Question: I have been playing around with trying to draw a 320 by 240 full screen resolution image in opengl using java and lwjgl. I set the resolution to 640 by 480 and doubled the size of the pixels to fill in the space. After a lot of google searching I found some information about using the glDrawPixels function to speed up drawing to the screen. I wanted to test it by assigning random colors to all the pixels on the screen, but it wouldn't fill the screen. I divided the width into 4 sections of 80 pixels each and colored them red, green, blue, and white. I saw that I was interleaving the colors but I can't figure out how.
Here is an image of the output:

Here is where I run the openGL code:
'''
// init OpenGL
GL11.glMatrixMode(GL11.GL_PROJECTION);
GL11.glLoadIdentity();
GL11.glOrtho(0, 640, 0, 480, 1, -1);
GL11.glMatrixMode(GL11.GL_MODELVIEW);
while (!Display.isCloseRequested()) {
pollInput();
// Clear the screen and depth buffer
GL11.glClear(GL11.GL_COLOR_BUFFER_BIT | GL11.GL_DEPTH_BUFFER_BIT);
randomizePixels();
GL11.glRasterPos2i(0, 0);
GL11.glDrawPixels(320, 240,GL11.GL_RGBA, GL11.GL_UNSIGNED_BYTE,buff);
GL11.glPixelZoom(2, 2);
Display.update();
}
Display.destroy();
}
'''
and here is where I create the pixel color data:
'''
public void randomizePixels(){
for(int y = 0; y < 240; y++){
for(int x = 0; x < 320; x+=4){
/*
pixels[x * 320 + y] = (byte)(-128 + ran.nextInt(256));
pixels[x * 320 + y + 1] = (byte)(-128 + ran.nextInt(256));
pixels[x * 320 + y + 2] = (byte)(-128 + ran.nextInt(256));
pixels[x * 320 + y + 3] = (byte)(-128 + ran.nextInt(256));
*/
if(x >= 0 && x < 80){
pixels[y * 240 + x] = (byte)128;
pixels[y * 240 + x + 1] = (byte)0;
pixels[y * 240 + x + 2] = (byte)0;
pixels[y * 240 + x + 3] = (byte)128;
}else if(x >= 80 && x < 160){
pixels[y * 240 + x] = (byte)0;
pixels[y * 240 + x + 1] = (byte)128;
pixels[y * 240 + x + 2] = (byte)0;
pixels[y * 240 + x + 3] = (byte)128;
}else if(x >= 160 && x < 240){
pixels[y * 240 + x] = (byte)0;
pixels[y * 240 + x + 1] = (byte)0;
pixels[y * 240 + x + 2] = (byte)128;
pixels[y * 240 + x + 3] = (byte)128;
}else if(x >= 240 && x < 320){
pixels[y * 240 + x] = (byte)128;
pixels[y * 240 + x + 1] = (byte)128;
pixels[y * 240 + x + 2] = (byte)128;
pixels[y * 240 + x + 3] = (byte)128;
}
}
}
buff.put(pixels).flip();
}
'''
If you can figure out why I can't get the pixels to line up to the x and y coordinates I want them to go to that would be great. I have read that glDrawPixels probably isn't the best or fastest way to draw pixels to the screen, but I want to understand why I'm having this particular issue before I have to move on to some other method.
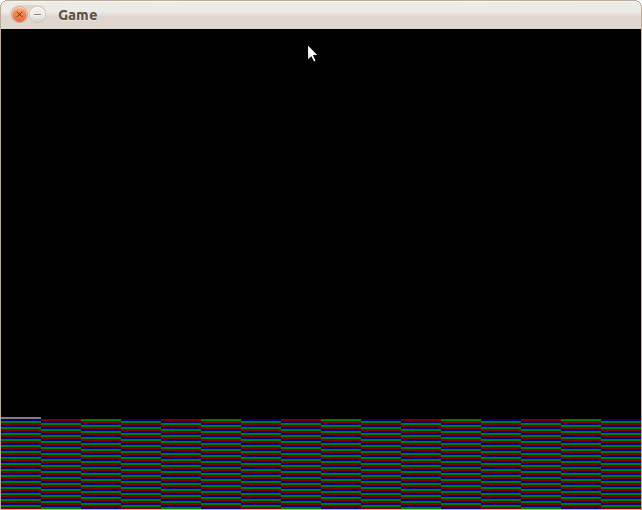
Answer: I spot 2 issues in your 'randomizePixels()'.
### 1. Indexing Pixel Buffer
The total size of pixel buffer is because the pixel type is GL_RGBA. So, indexing each pixel with subscript operator, [], it would be;
'''
for(int y = 0; y < 240; y++)
{
for(int x = 0; x < 320; x++)
{
pixels[y * 320 * 4 + x * 4 + 0] = ... // R
pixels[y * 320 * 4 + x * 4 + 1] = ... // G
pixels[y * 320 * 4 + x * 4 + 2] = ... // B
pixels[y * 320 * 4 + x * 4 + 3] = ... // A
}
}
'''
### 2. Colour Value
The max intensity of 8bit colour is , for example, an opaque red pixel would be (255, 0, 0, 255).